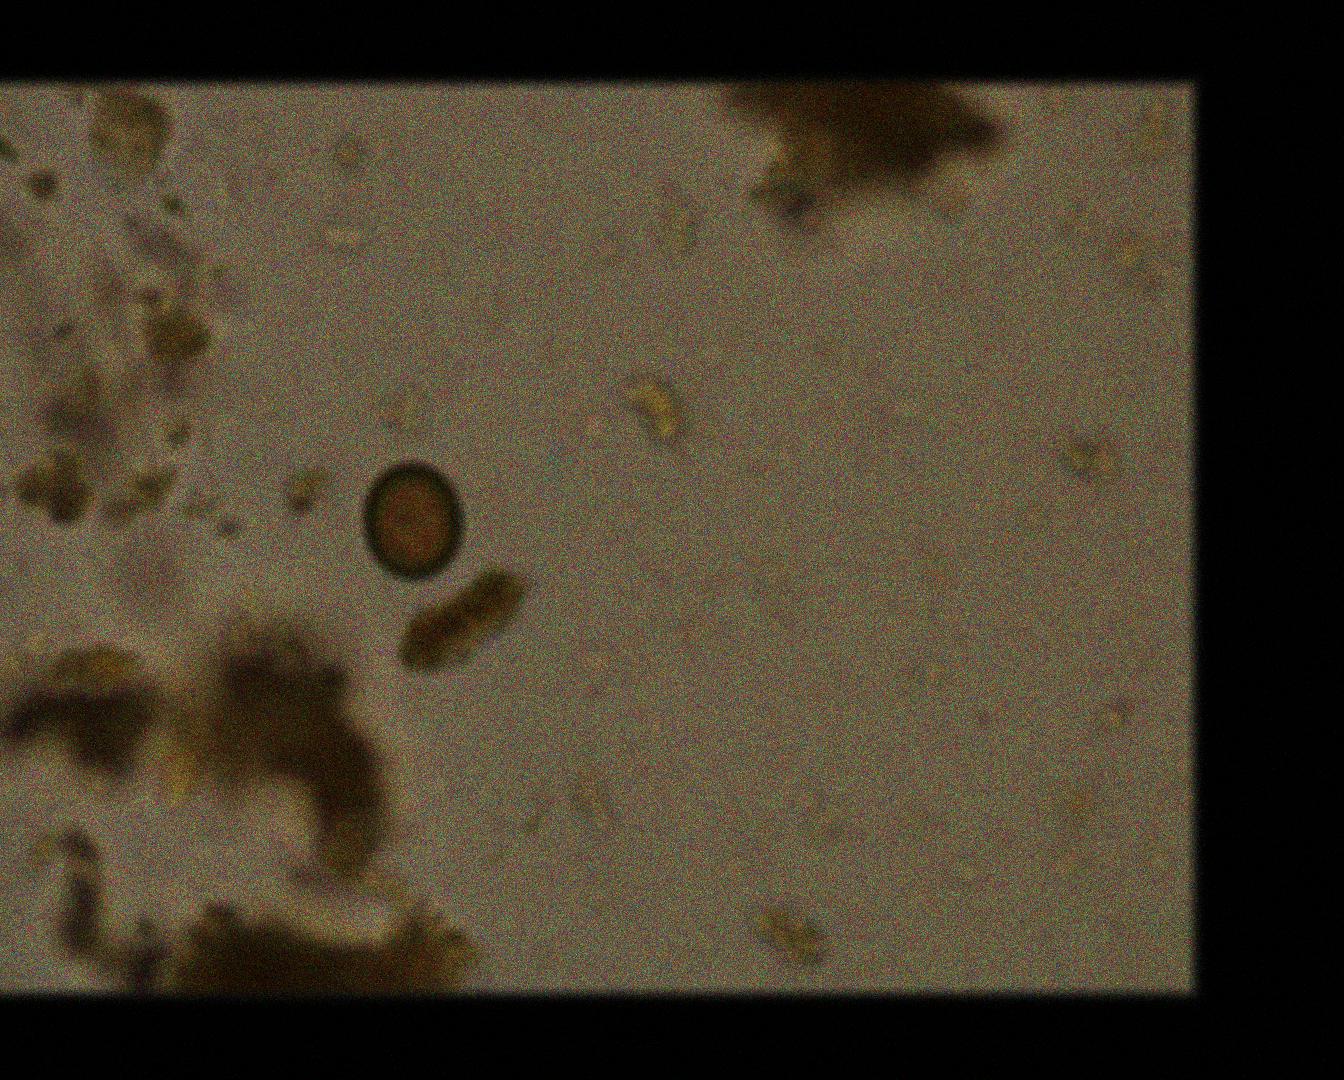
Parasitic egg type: Taenia spp. egg